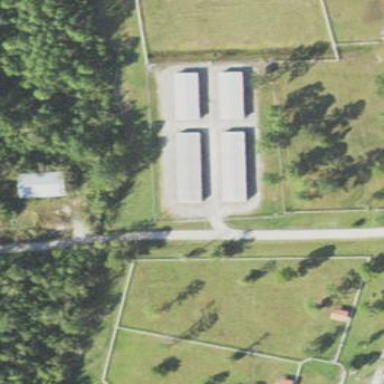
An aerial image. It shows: Area used for garages with storage rental services available.